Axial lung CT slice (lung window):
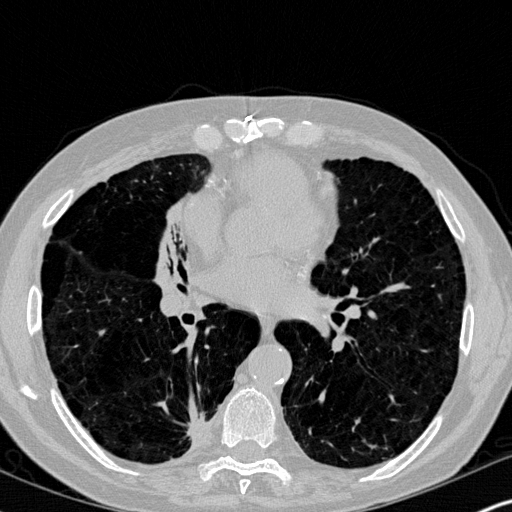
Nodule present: no